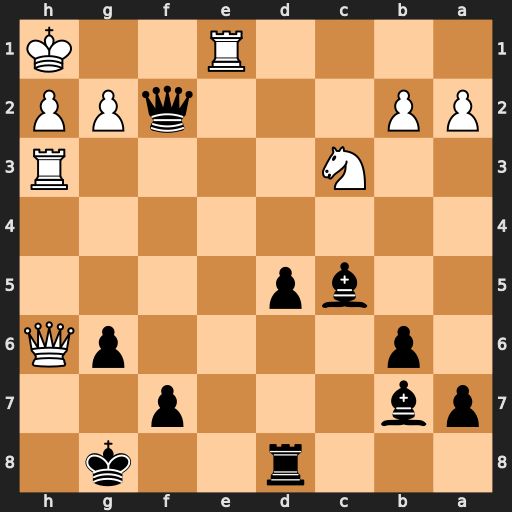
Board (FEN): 3r2k1/pb3p2/1p4pQ/2bp4/8/2N4R/PP3qPP/4R2K
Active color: b
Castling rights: -
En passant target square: -
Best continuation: Qxe1#